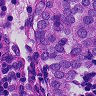
Metastatic tissue present: yes